The picture encodes a bearing's raw vibration samples as pixel intensities in a 2-D grid. Classify the bearing condition as one of: normal, inner_race, outer_race, ball.
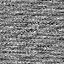
Answer: normal